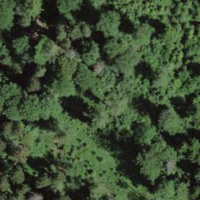
EUNIS habitat code: 43
Species observed at this site:
Neottia nidus-avis